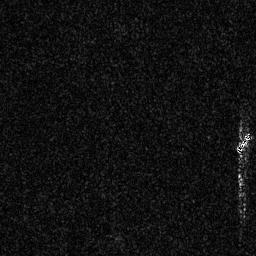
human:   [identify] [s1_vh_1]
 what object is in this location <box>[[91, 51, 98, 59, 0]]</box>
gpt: <ref>1 small ship at the right</ref>